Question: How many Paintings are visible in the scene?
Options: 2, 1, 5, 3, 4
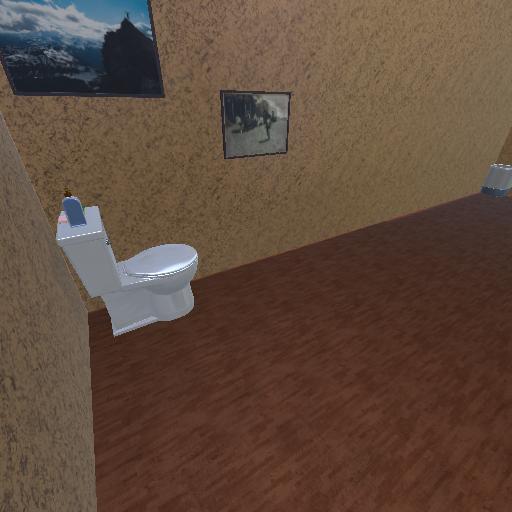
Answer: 2